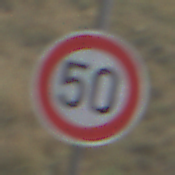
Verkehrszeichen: Geschwindigkeit50
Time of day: Midday
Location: Outdoor (Nature)
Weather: PartlyCloudy
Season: NotSpecified
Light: Natural